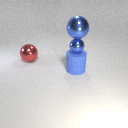
large blue rubber cylinder below large blue metal sphere